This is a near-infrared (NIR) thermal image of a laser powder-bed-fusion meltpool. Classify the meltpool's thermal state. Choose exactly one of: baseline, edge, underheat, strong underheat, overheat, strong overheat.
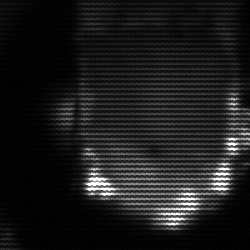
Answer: baseline